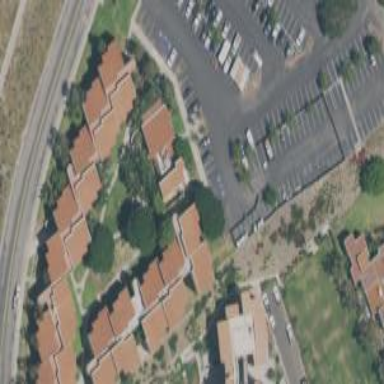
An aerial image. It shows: College building.